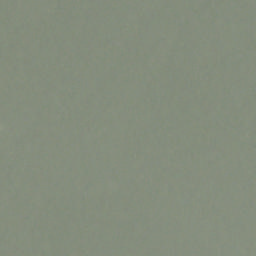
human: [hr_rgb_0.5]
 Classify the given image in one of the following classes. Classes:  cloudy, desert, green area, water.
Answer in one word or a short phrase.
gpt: cloudy